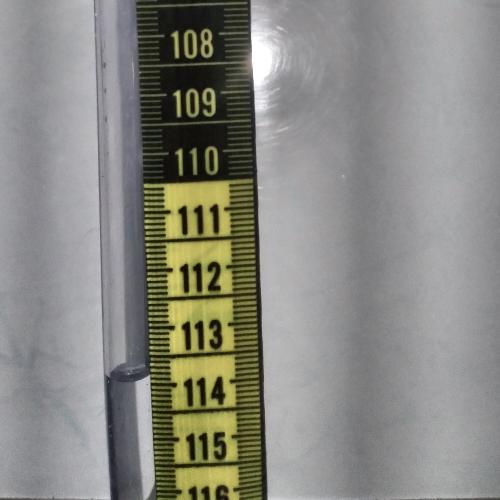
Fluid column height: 113.8 cm